Question: I've never seen these before, but what are the little 'A's and 'M's next to the filenames in the file browser for?

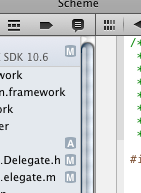
Answer: Let me guess from the knowledge of SVN -
'A' => newly added file.
'M' => modified an existing file.